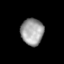
Tissue: lung
Cell type: Epithelial cells
Senescence score: 0.233
Nuclear area (px): 589
Mean DAPI intensity: 160.336